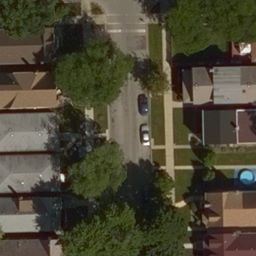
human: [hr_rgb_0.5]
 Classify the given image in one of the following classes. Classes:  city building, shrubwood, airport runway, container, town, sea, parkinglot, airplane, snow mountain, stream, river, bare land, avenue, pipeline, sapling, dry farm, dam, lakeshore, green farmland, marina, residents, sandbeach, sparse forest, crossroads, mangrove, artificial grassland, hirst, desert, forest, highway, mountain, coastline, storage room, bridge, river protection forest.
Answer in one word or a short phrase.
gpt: residents